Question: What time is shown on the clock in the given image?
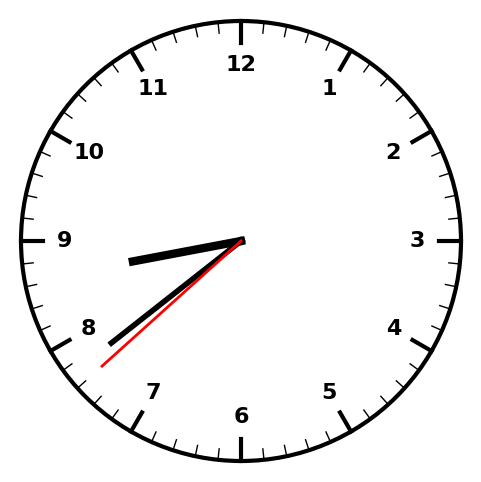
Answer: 08:38:38